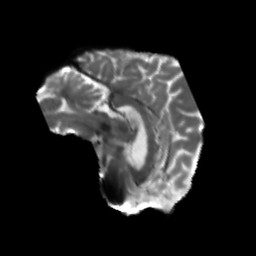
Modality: T2w
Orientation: sagittal
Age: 42
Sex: male
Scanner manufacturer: siemens
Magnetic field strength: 3 T
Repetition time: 5.25 s
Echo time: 0.08 s